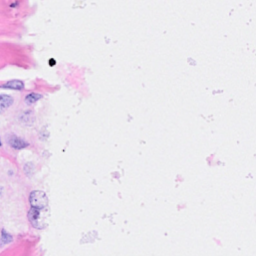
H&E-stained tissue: Breast